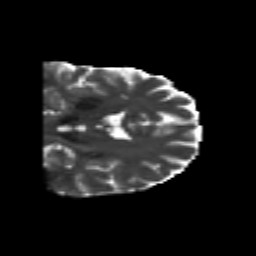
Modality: T2w
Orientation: coronal
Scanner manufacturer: siemens
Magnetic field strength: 3 T
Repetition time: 6.8 s
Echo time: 0.093 s